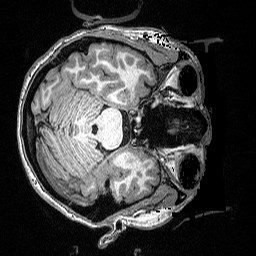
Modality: T1w
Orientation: axial
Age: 23
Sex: female
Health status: ill
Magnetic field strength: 3 T
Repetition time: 2.53 s
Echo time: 0.00331 s